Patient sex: F
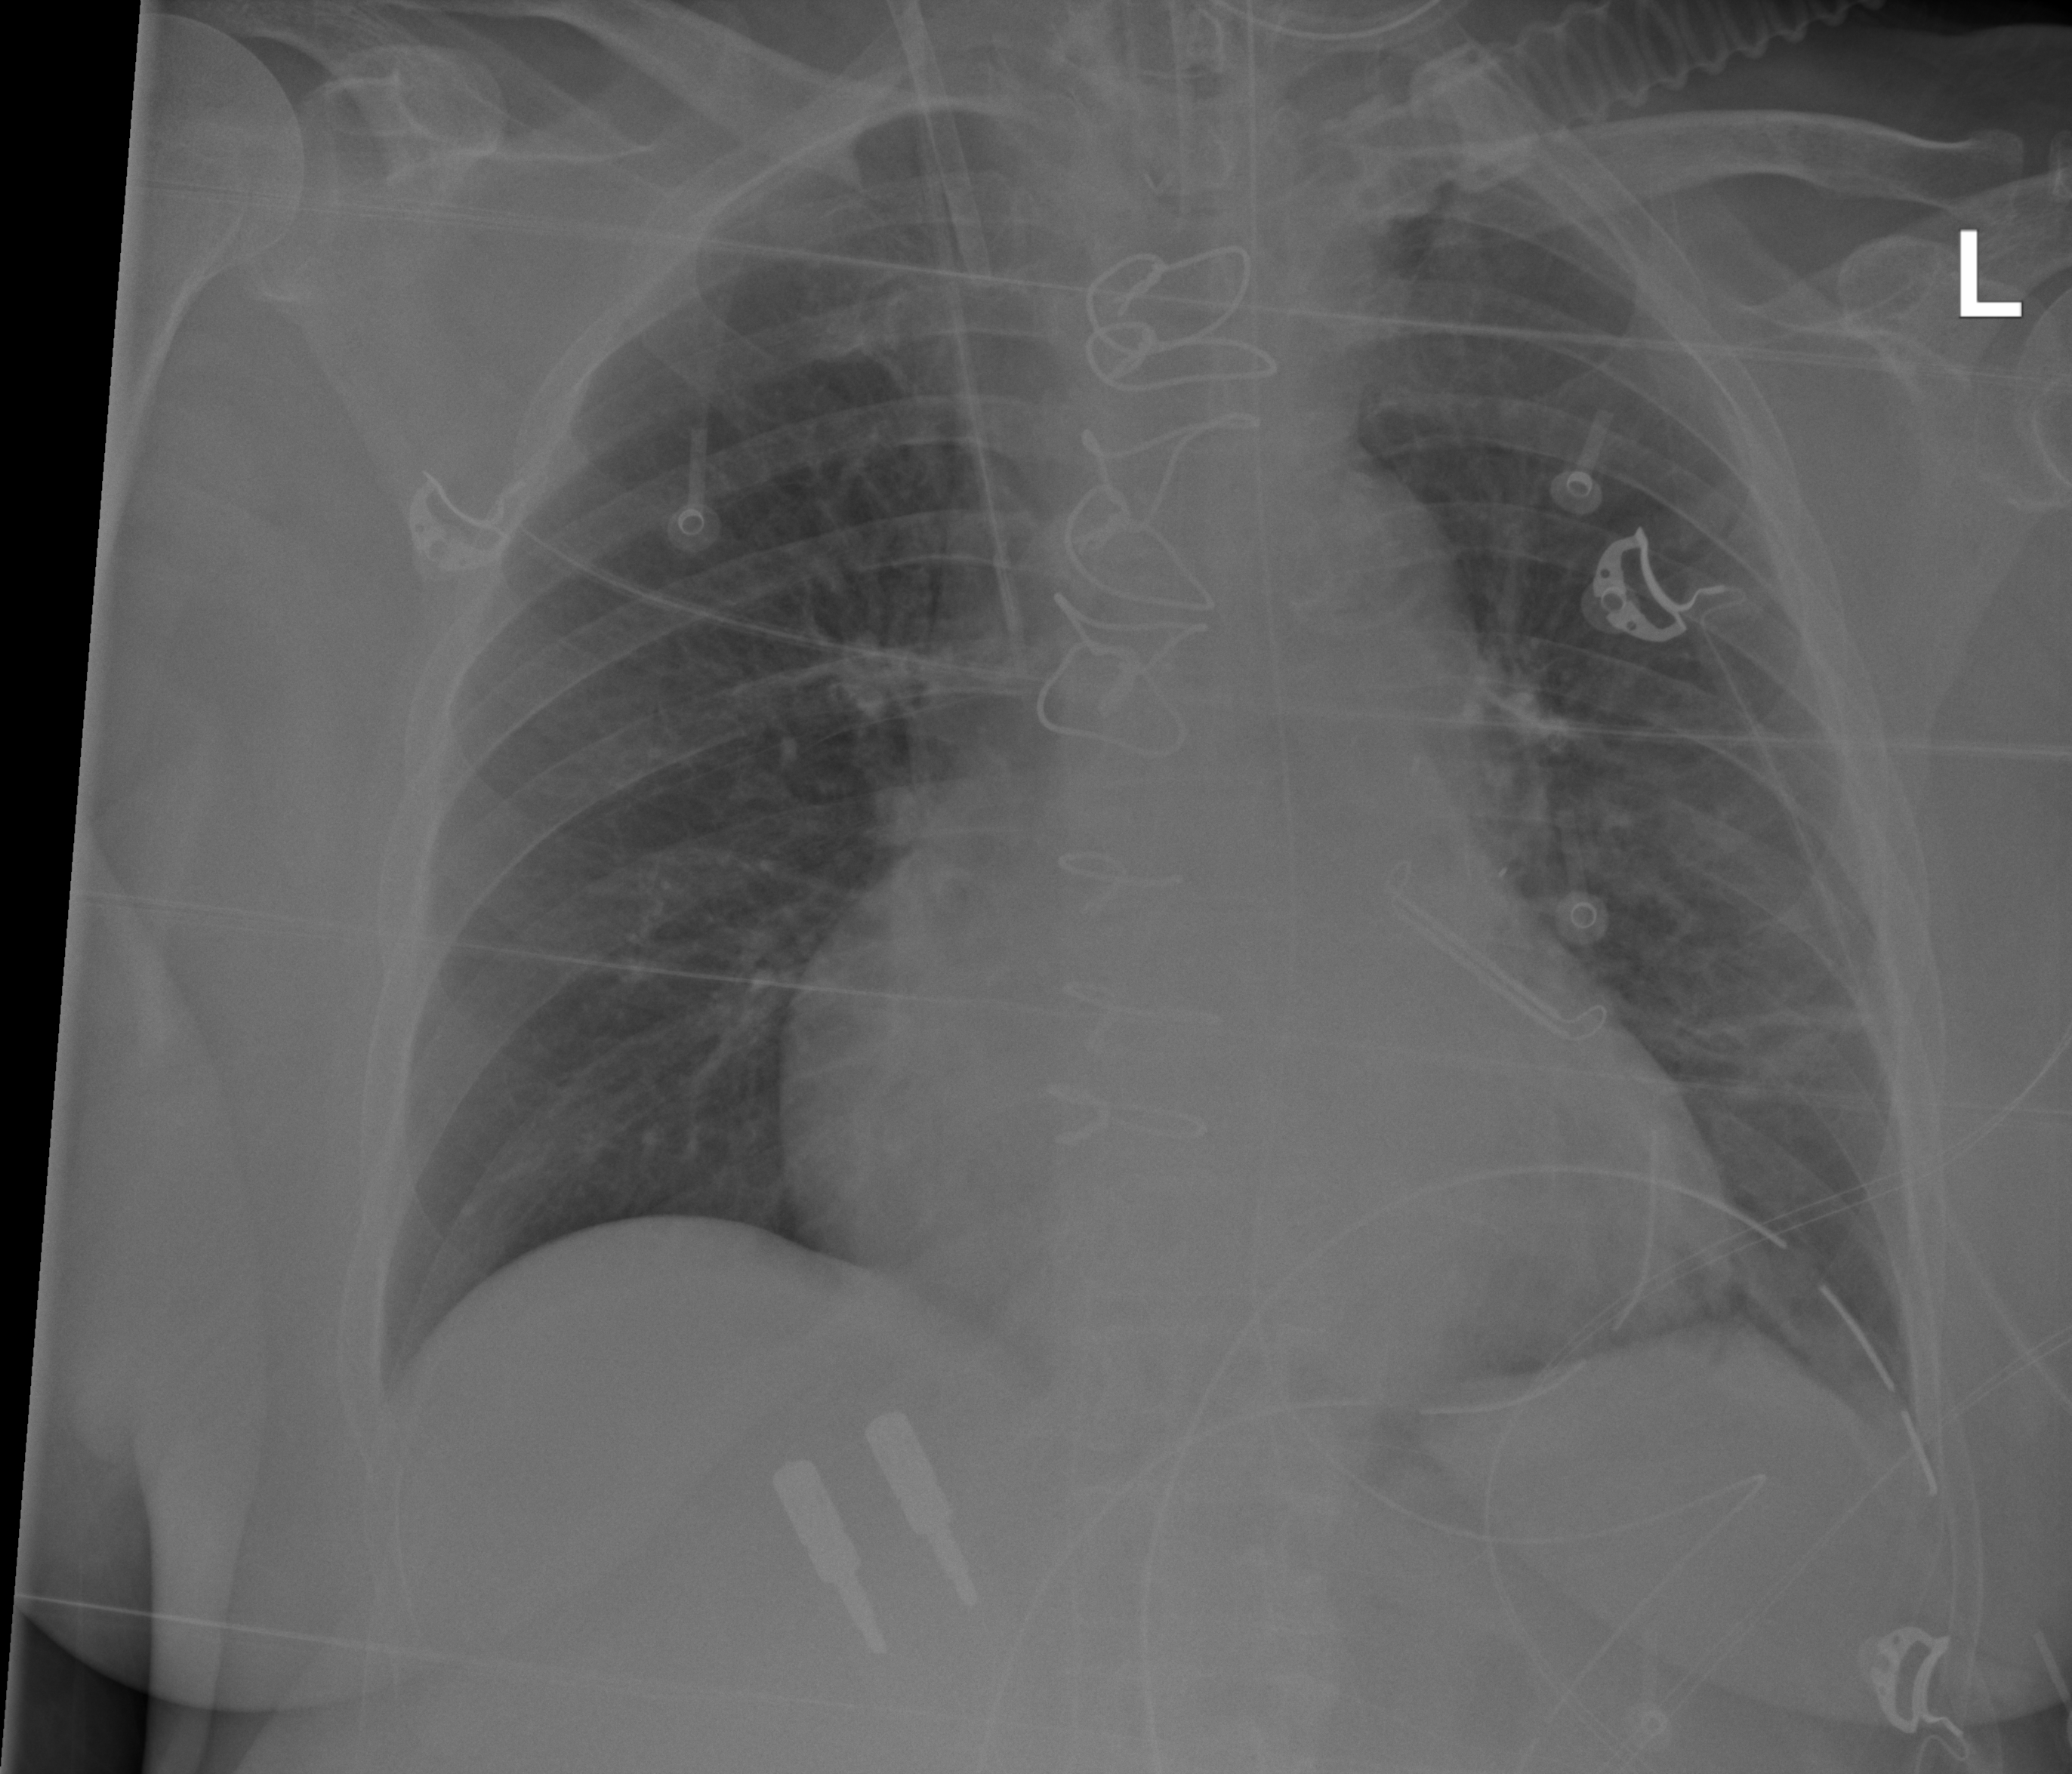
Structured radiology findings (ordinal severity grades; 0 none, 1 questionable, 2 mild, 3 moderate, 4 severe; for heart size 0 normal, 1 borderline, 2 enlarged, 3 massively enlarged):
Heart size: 2
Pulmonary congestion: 1
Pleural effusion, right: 0
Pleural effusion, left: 2
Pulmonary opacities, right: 0
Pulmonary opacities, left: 0
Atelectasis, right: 0
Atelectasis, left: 2